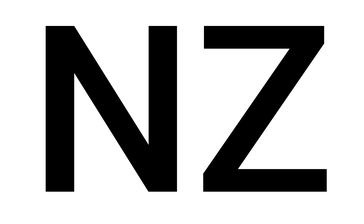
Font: Roboto_Medium